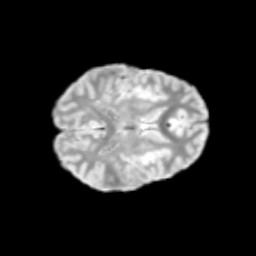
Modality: T2w
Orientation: axial
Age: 13
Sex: male
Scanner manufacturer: siemens
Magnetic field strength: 3 T
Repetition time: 3.8 s
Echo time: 0.07 s